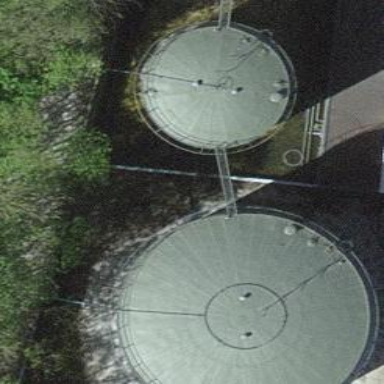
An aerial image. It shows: Storage tank building.